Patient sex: M
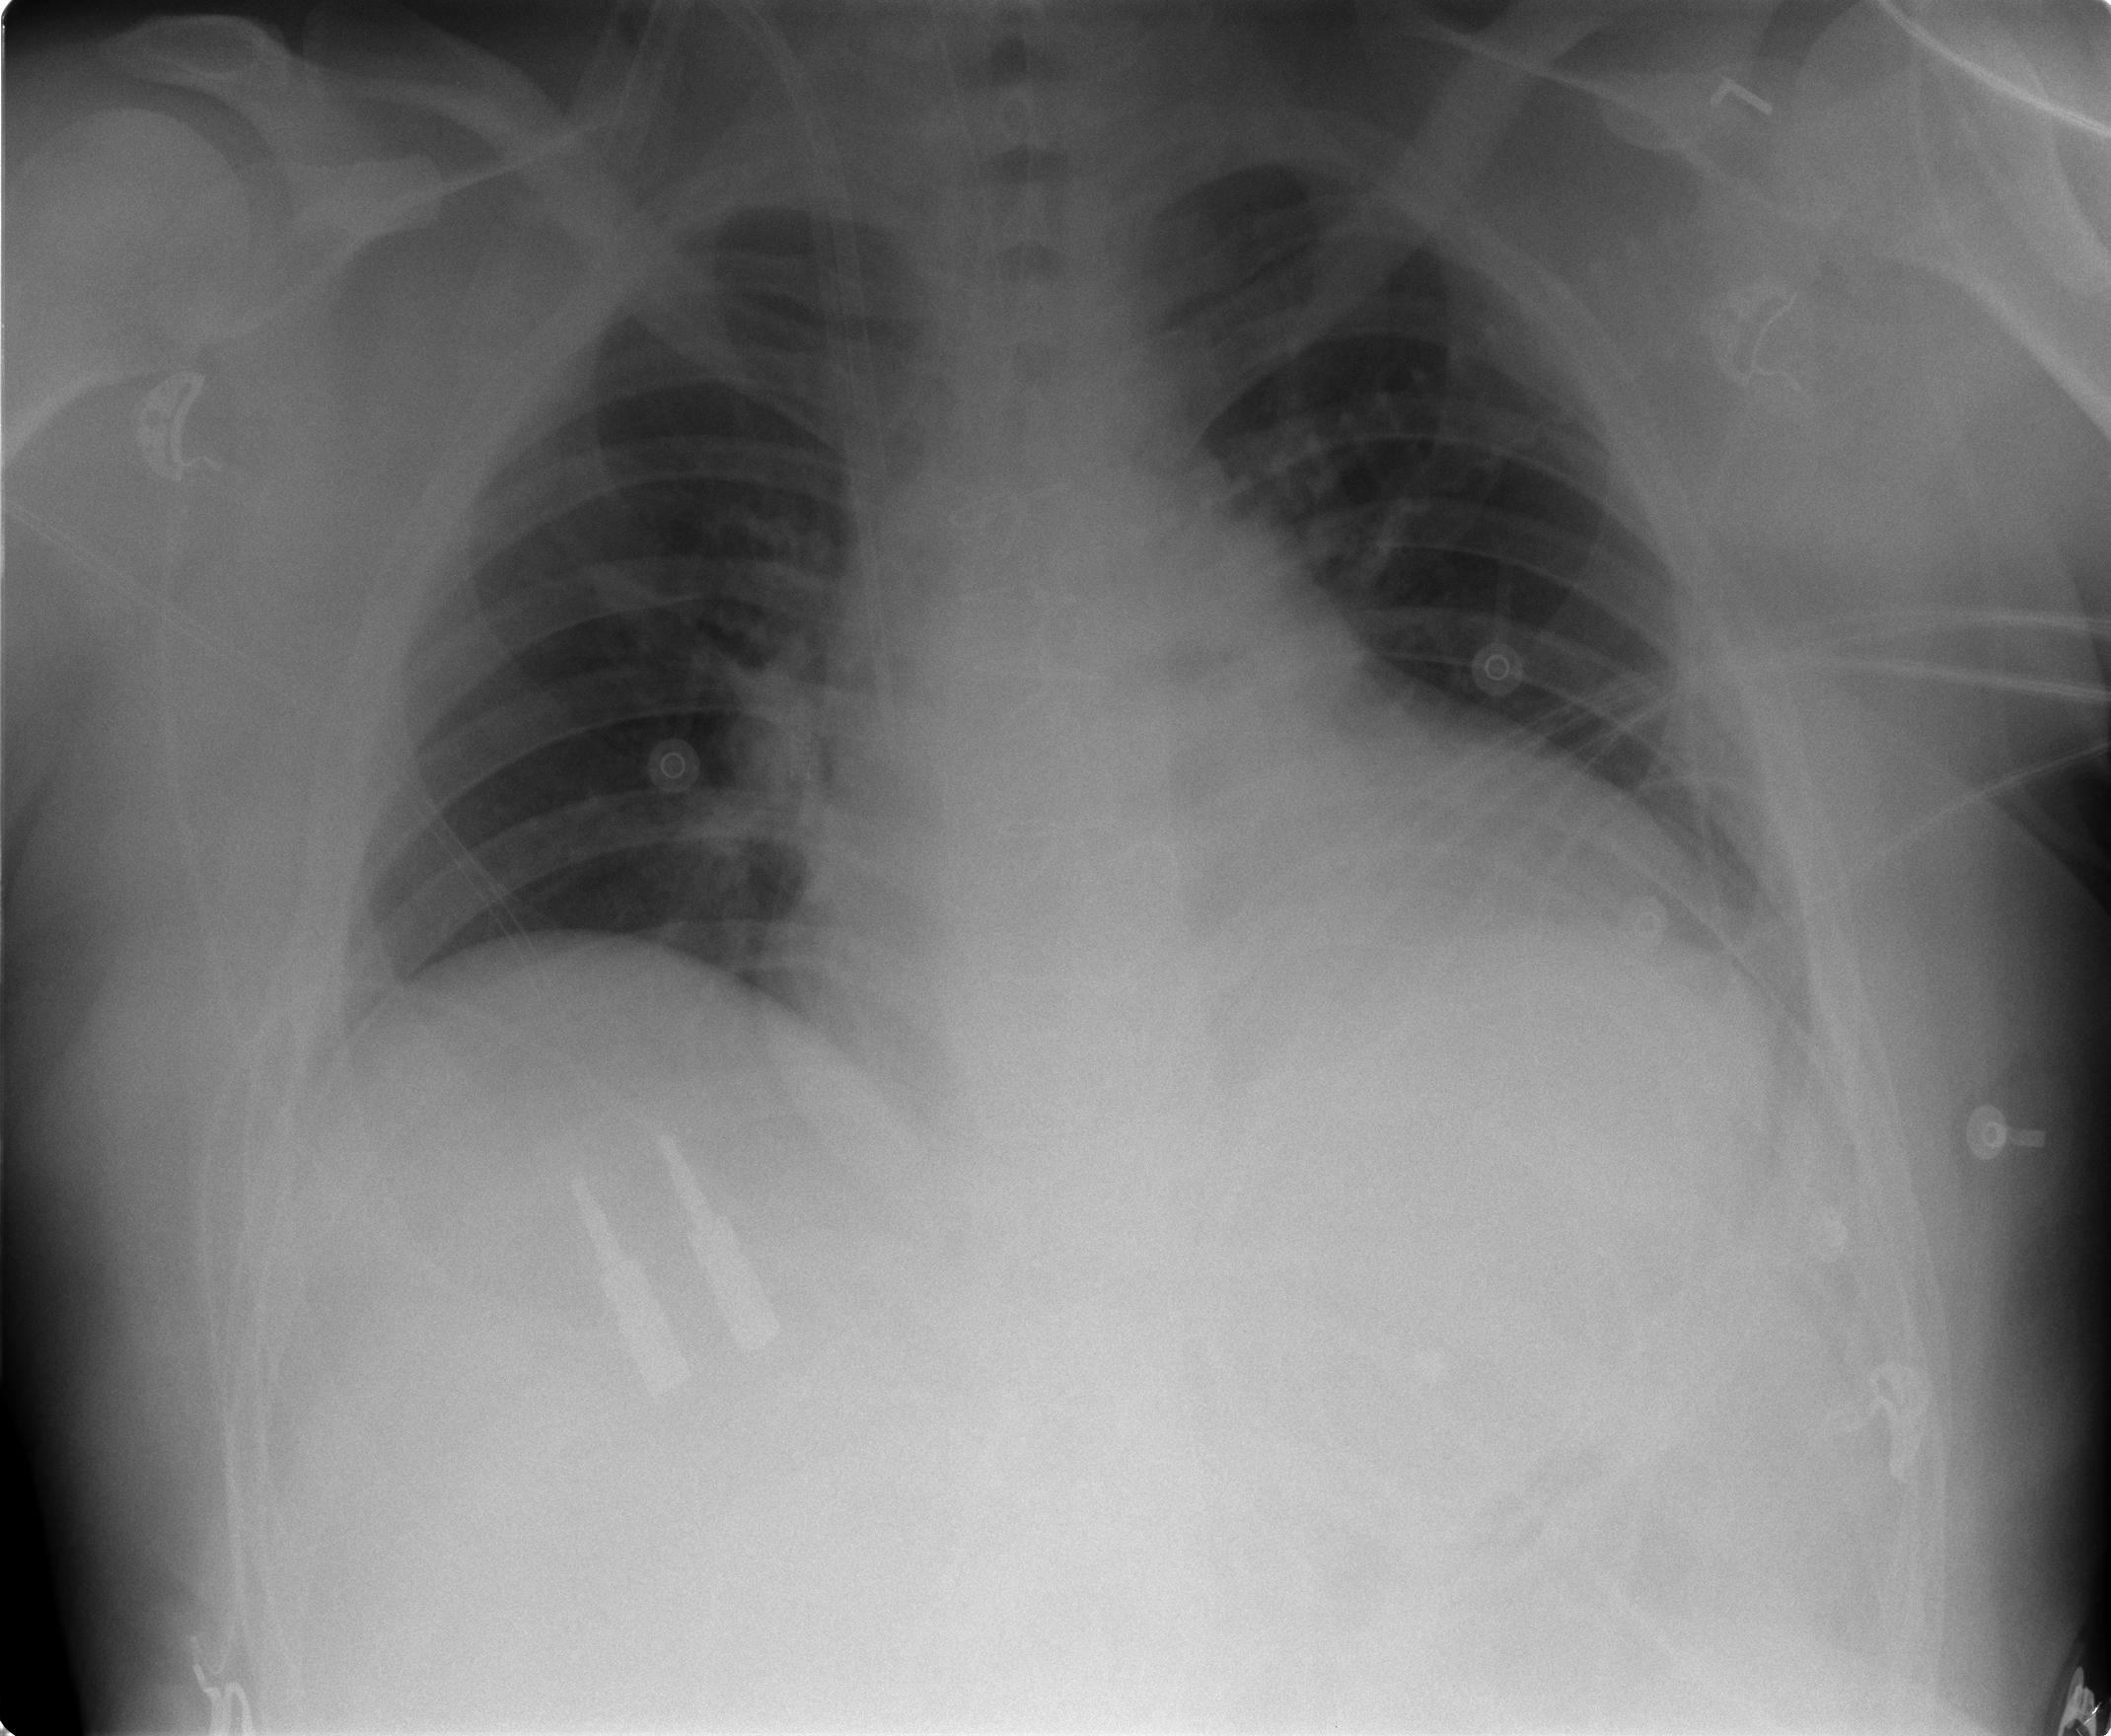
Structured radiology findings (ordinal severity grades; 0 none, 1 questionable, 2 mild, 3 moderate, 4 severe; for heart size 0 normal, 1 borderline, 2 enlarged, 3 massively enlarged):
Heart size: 2
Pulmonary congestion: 0
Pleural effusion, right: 0
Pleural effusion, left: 1
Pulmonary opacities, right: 0
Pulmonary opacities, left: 0
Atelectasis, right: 0
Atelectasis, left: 0